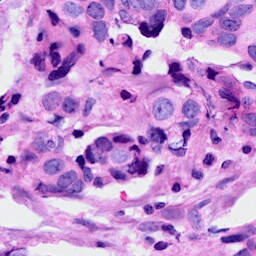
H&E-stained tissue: Breast